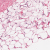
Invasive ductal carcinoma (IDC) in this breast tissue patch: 0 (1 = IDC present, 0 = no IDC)